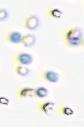
Label: Phaeocystis